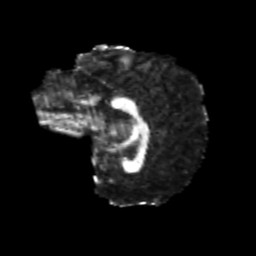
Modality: FA
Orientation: sagittal
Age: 21
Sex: female
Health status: healthy
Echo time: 0.074 s